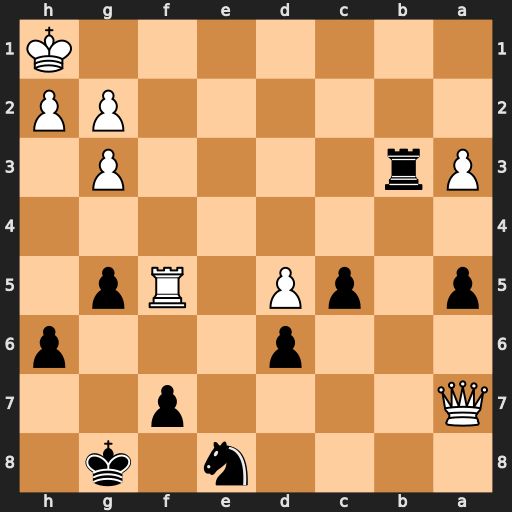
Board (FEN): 4n1k1/Q4p2/3p3p/p1pP1Rp1/8/Pr4P1/6PP/7K
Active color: b
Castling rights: -
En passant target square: -
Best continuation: Rb1+ Rf1 Rxf1#